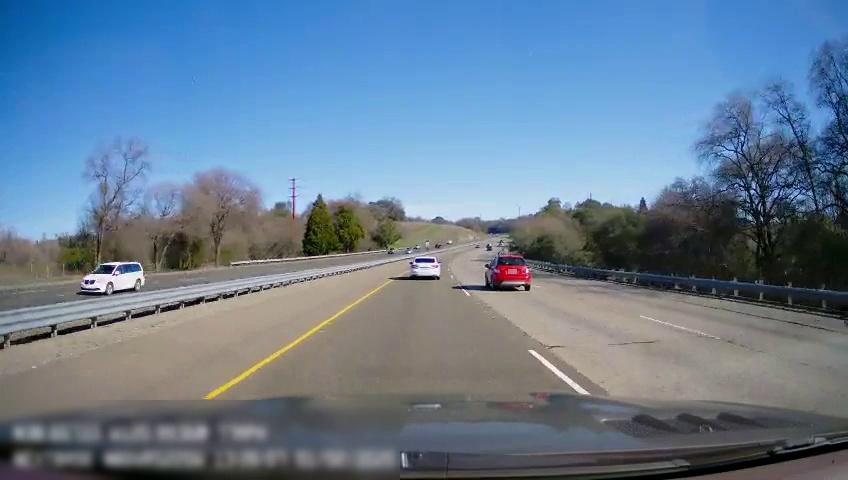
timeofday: Day
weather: Sunny
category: Drivable Space
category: Drivable Space
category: Vehicles | Car
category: Vehicles | Car
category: Vehicles | SUV
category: Lanes | Current Lane
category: Lanes | Current Lane
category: Lanes | Alternate Lane